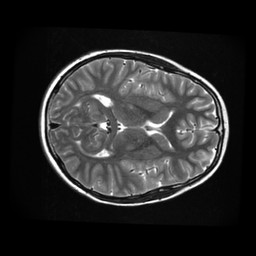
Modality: T2w
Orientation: axial
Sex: male
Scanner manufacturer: ge
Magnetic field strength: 3 T
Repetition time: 5 s
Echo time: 0.101 s